Question: I am new to the use of the typeahead plugin and my javascript(not jquery) skills are terrible. This is my JSON:
'''
{"Product":[
{"@ProductCode":"C1010","@CategoryName":"Clips"},
{"@ProductCode":"C1012","@CategoryName":"Clips"},
{"@ProductCode":"C1013","@CategoryName":"Clips"},
{"@ProductCode":"C1014","@CategoryName":"Clips"},
{"@ProductCode":"C1015","@CategoryName":"Clips", "EAN":"<PHONE>"}
]}
'''
I have the typeahead bundle 0.10.5 And this is my js:
'''
$(document).ready(function () {
var products = new Bloodhound({
datumTokenizer: Bloodhound.tokenizers.obj.whitespace('name'),
queryTokenizer: Bloodhound.tokenizers.whitespace,
limit: 100,
remote: {
url: 'TypeAhead.ashx?q=%QUERY&cat=prod',
filter: function (data) {
return data.Products;
}
}
});
products.initialize();
$("#tbSSearch").typeahead({
highlight: true,
minLength: 2
}, {
source: products.ttAdapter(),
displayKey: function (products) {
return products.product.code;
},
templates: {
header:"<h3>Products</h3>"
}
});
});
'''
Chrome console gives me:
> Uncaught TypeError: Cannot read property 'length' of undefined
But that is in my jquery.2.1 (minified) lib and not the above js source. browser shows no popup below '#tbSearch' input.
as @Mike suggested, jsfiddle <URL> but I had to modify some stuff to work with local json. and this also does not work LOL
as David suggested, I should clean up my json. so it is now :
'''
[{"Code":"C1010","Gtin13":0,"CategoryName":"Clips"},
{"Code":"C1012","Gtin13":0,"CategoryName":"Clips"},
{"Code":"C1013","Gtin13":0,"CategoryName":"Clips"}]
'''
and the js:
'''
remote: {
url: 'TypeAhead.ashx?q=%QUERY&cat=prod',
filter: function (products) {
return $.map(products.results, function (product) {
return {
value: product.Code
};
});
}
}
datumTokenizer: function (datum) {
return Bloodhound.tokenizers.whitespace(datum.value);
},
queryTokenizer: Bloodhound.tokenizers.whitespace,
'''
But no working typeahead and no (useable)error in firefox console.
My desired output would be a list of productcode, but also the category that they are in and the gtin13 (if not null) because the sql searches for all those three options. Should I make a javascript 'class' for product on the client side and parse the json to it? It is still unclear to me how the whole bloodhound thing works. (yes I have looked at the samples and read the docs of both typeahead and bloodhound) I don't know if it is possible but what my ultimate wish is, is that when you select an item from the typeahead suggestions this productdatasource links to productdetail.aspx and if you select an item of the categorydatasource (not visisble in this question) that it redirects the page to categorydetail.aspx

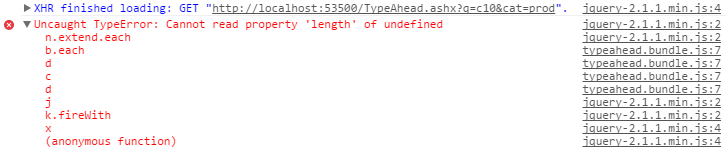
Answer: I've written a fiddle to demonstrate how to use your JSON (the local, not the remote, example) with typeahead.js:
<URL>
In the following answer I chose to use the ProductCode as the suggestion, but you could obviously use the CategoryName if you wanted.
The key part of the code I used, along with some comments is here:
'''
var json = '{"Product":[ ' +
'{"@ProductCode":"C1010","@CategoryName":"Clips"},' +
'{"@ProductCode":"C1012","@CategoryName":"Clips"},' +
'{"@ProductCode":"C1015","@CategoryName":"Clips", "EAN":"<PHONE>"}]}';
// Parse the JSON string to a JSON object
var jsonObject = JSON.parse(json);
var products = new Bloodhound({
// Use $.map() to create an array of ProductCode key value pairs
local: $.map(jsonObject.Product, function (product) {
return {
value: product["@ProductCode"]
};
}),
datumTokenizer: function (datum) {
// Specify the variable within the datum to use as suggestion data
// In this case it's the value
return Bloodhound.tokenizers.whitespace(datum.value);
},
queryTokenizer: Bloodhound.tokenizers.whitespace
});
'''
Also note that the datumTokenizer is specifying which value to use as a suggestion; an array of datums with a key called 'value' was created so we want to use 'value' as the display key. In your example you had "return products.product.code;" which isn't going to work as your datums don't have a field called "code", nor does your JSON(!).
You should be able to refer to my example and <URL> answer to get your typeahead which uses remote working.